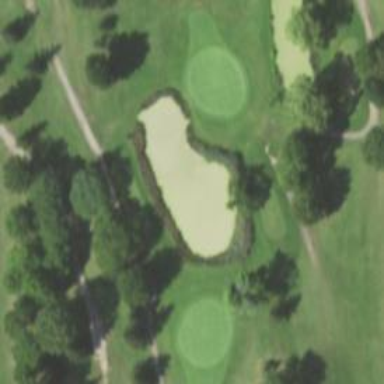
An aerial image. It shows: Golf bunker.